Question: I had been tasked to create a layout from a PSD file. I did that and here is the way the layout came out:

However, I then was asked to merge the HTML into the PHP for a Drupal site. It isn't quite working. You can see the site here:
<URL>
You can see that the two columns at the bottom don't work and the form fields don't line up correctly. Any ideas?
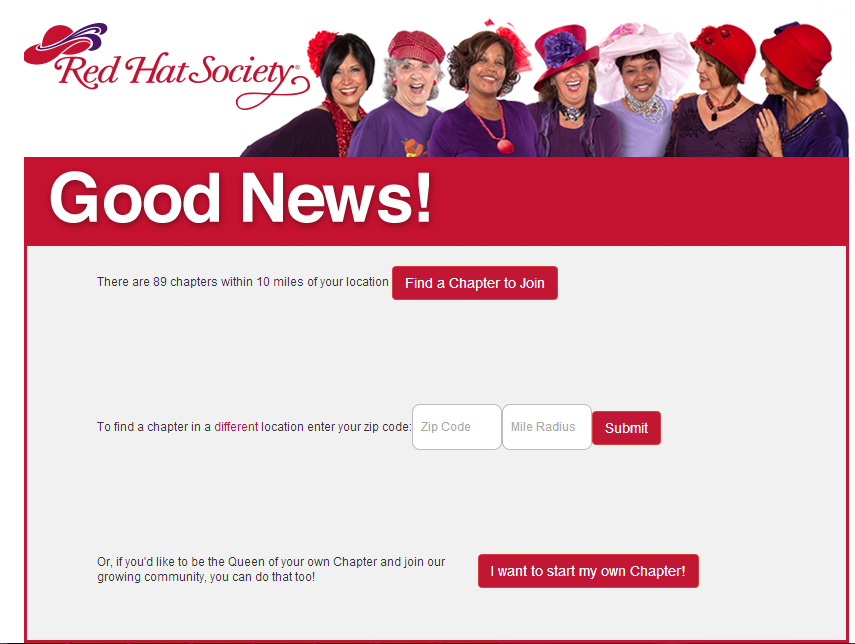
Answer: there are a few things wrong with your css that are causing things to mis-align..
your main issue is how you are using 'float', mainly as you're attempting to place floated block elements inline with non-block elements of text (you could similarly wrap your text in a '<p>' or '<div>' and give that a 'float' style too)
ill do my best to list them here:
file: style_fact.css
line:174
'''
.results-header{
margin:0 auto; /* currently set to margin-left: 248px; */
}
'''
line:323, 332, 337
'''
div#edit-newzip-wrapper, div#edit-dist-wrapper, #edit-search{
display:inline; /* currently set to float:left; */
/* remove margin-top:1.5em; for #edit-search */
}
'''
this results in something pretty close to your design